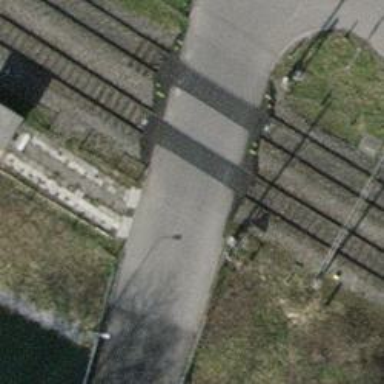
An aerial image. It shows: Level crossing on the railway with lights and full barrier.